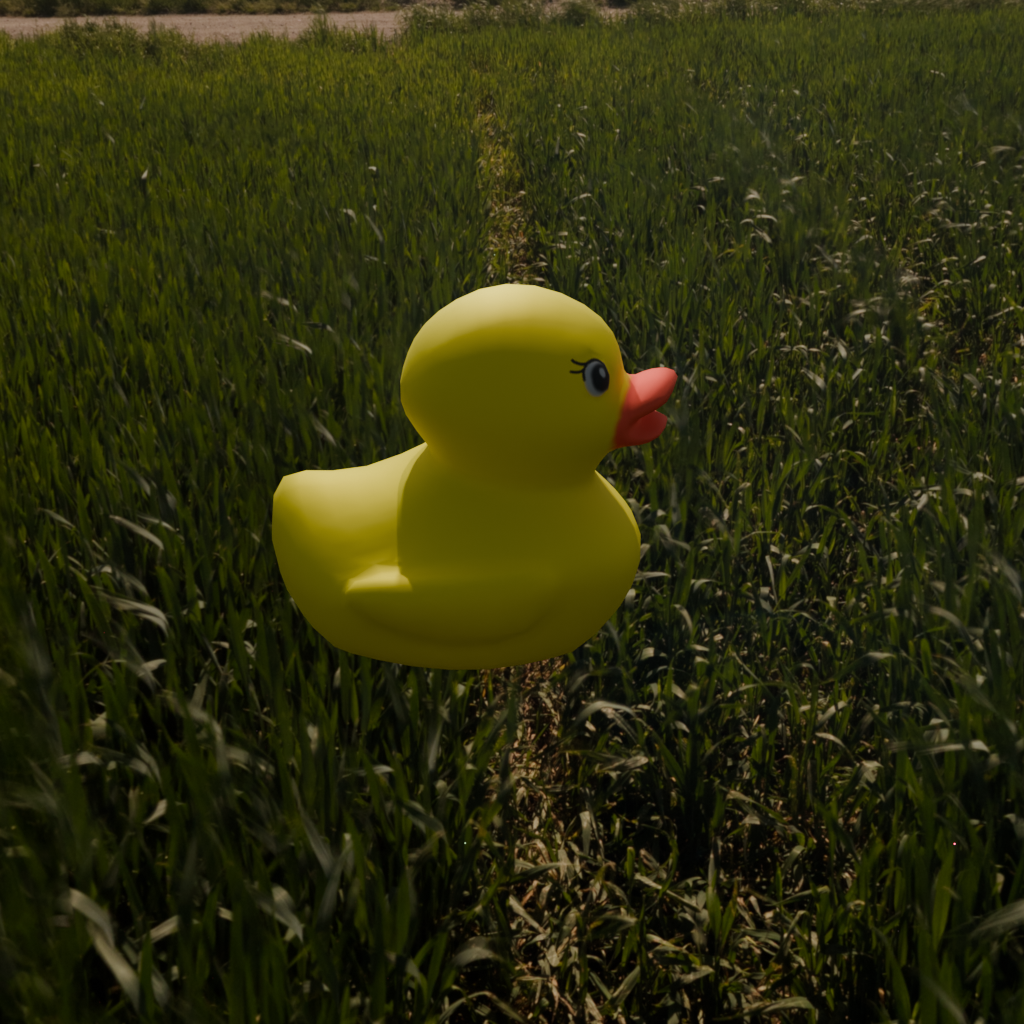
an image of a yellow rubber duck seen from <right> in a lush green field under a sunny sky with clouds.